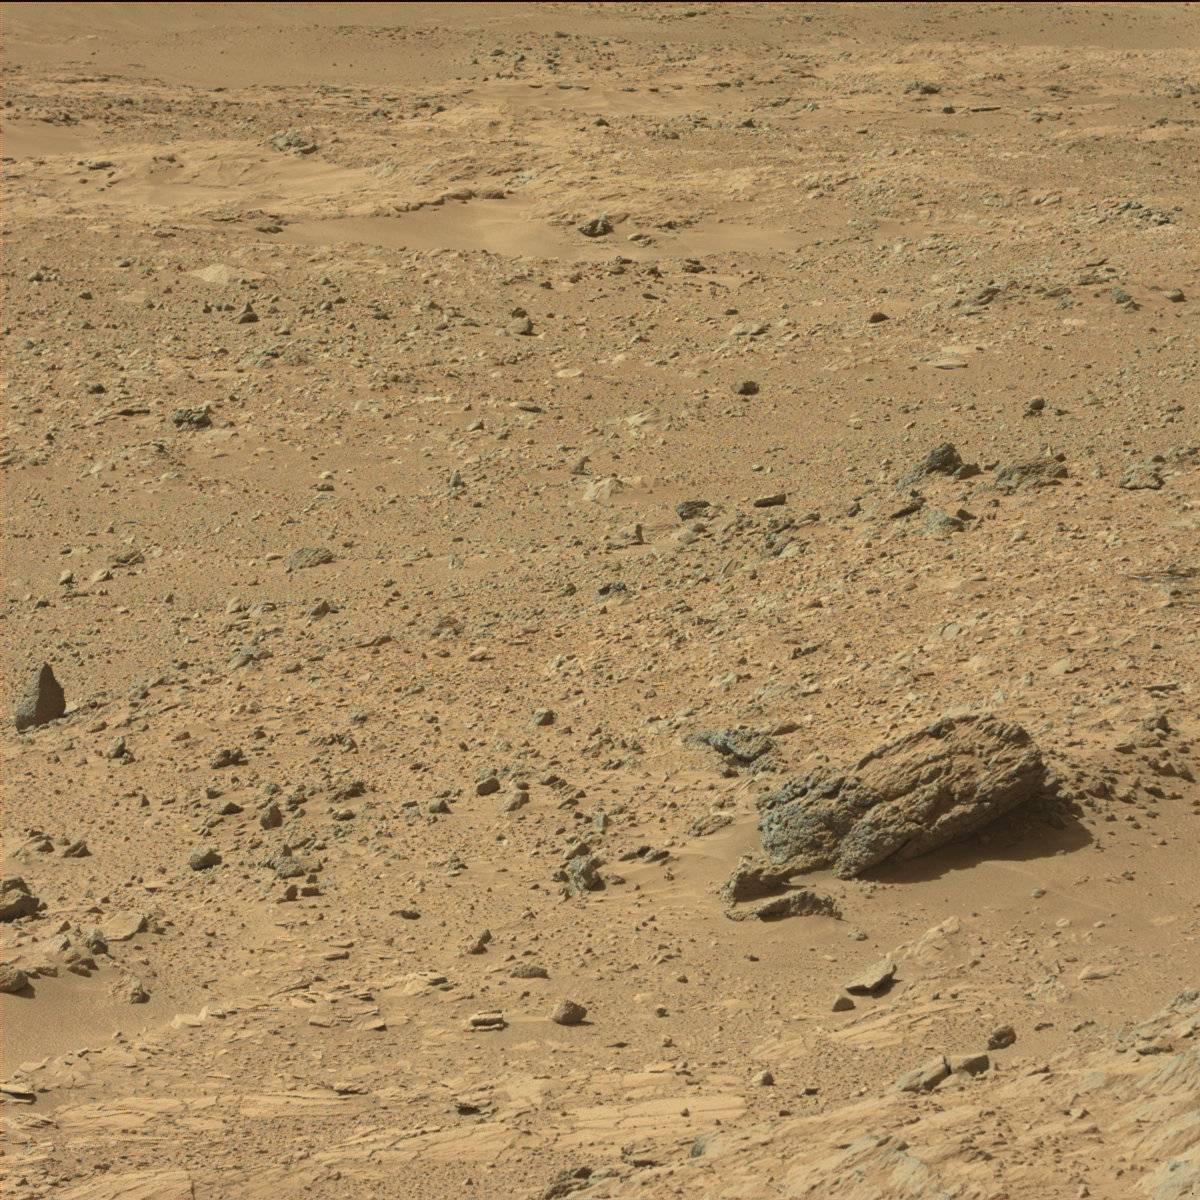
Terrain classes present: Bedrock, Rock, Sand / Soil